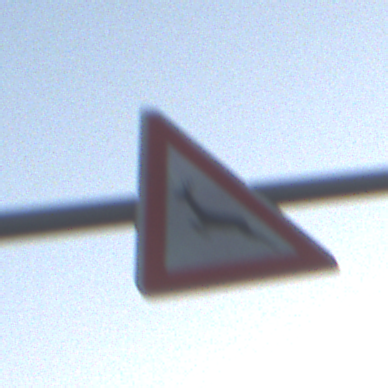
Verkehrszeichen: WildwechselRechts
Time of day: SunriseSunset
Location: Outdoor (Nature)
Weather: Clear
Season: NotSpecified
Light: Natural